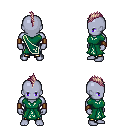
a pixel art fantasy rpg character, male body template, dark elf, purple skin, sash dress, gold greaves, white blonde mohawk hairstyle, leather bracers, four views (front, back, left, right), 2x2 character sprite sheet, small pixel art, hard edges, no anti-aliasing